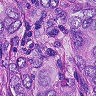
Metastatic tissue present: yes